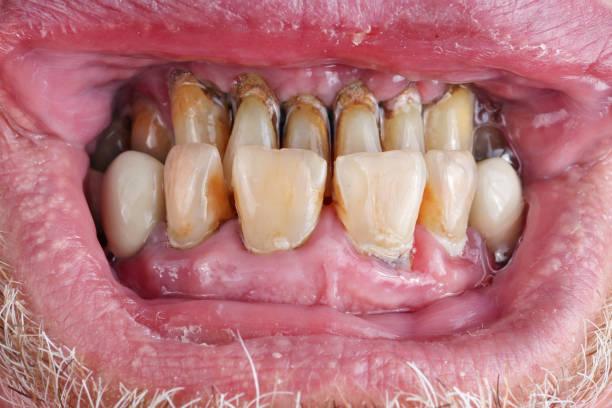
Condition: Calculus